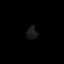
Tissue: prostate
Cell type: T cells
Senescence score: 0.7274
Nuclear area (px): 129
Mean DAPI intensity: 26.295